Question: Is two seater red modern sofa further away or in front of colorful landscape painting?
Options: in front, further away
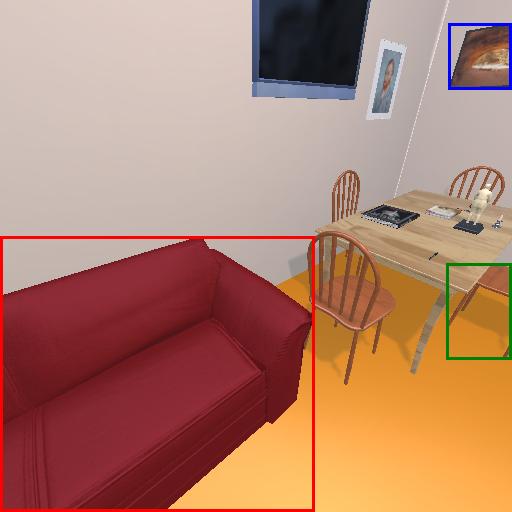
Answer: in front